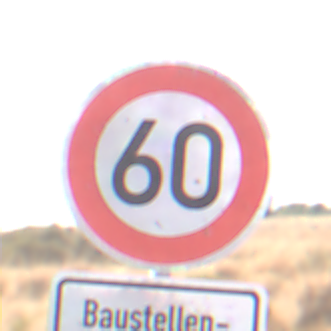
Verkehrszeichen: Geschwindigkeit60
Zusatzzeichen unten: HinweiseAufGefahrenDurchVerbaleAngabe2
Umgebung: Outdoor, Nature
Tageszeit: Midday
Wetter: PartlyCloudy
Licht: Natural
Jahreszeit: NotSpecified
Kontrast: HighContrast